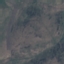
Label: HerbaceousVegetation